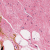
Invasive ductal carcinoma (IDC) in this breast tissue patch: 0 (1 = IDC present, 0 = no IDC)